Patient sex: F
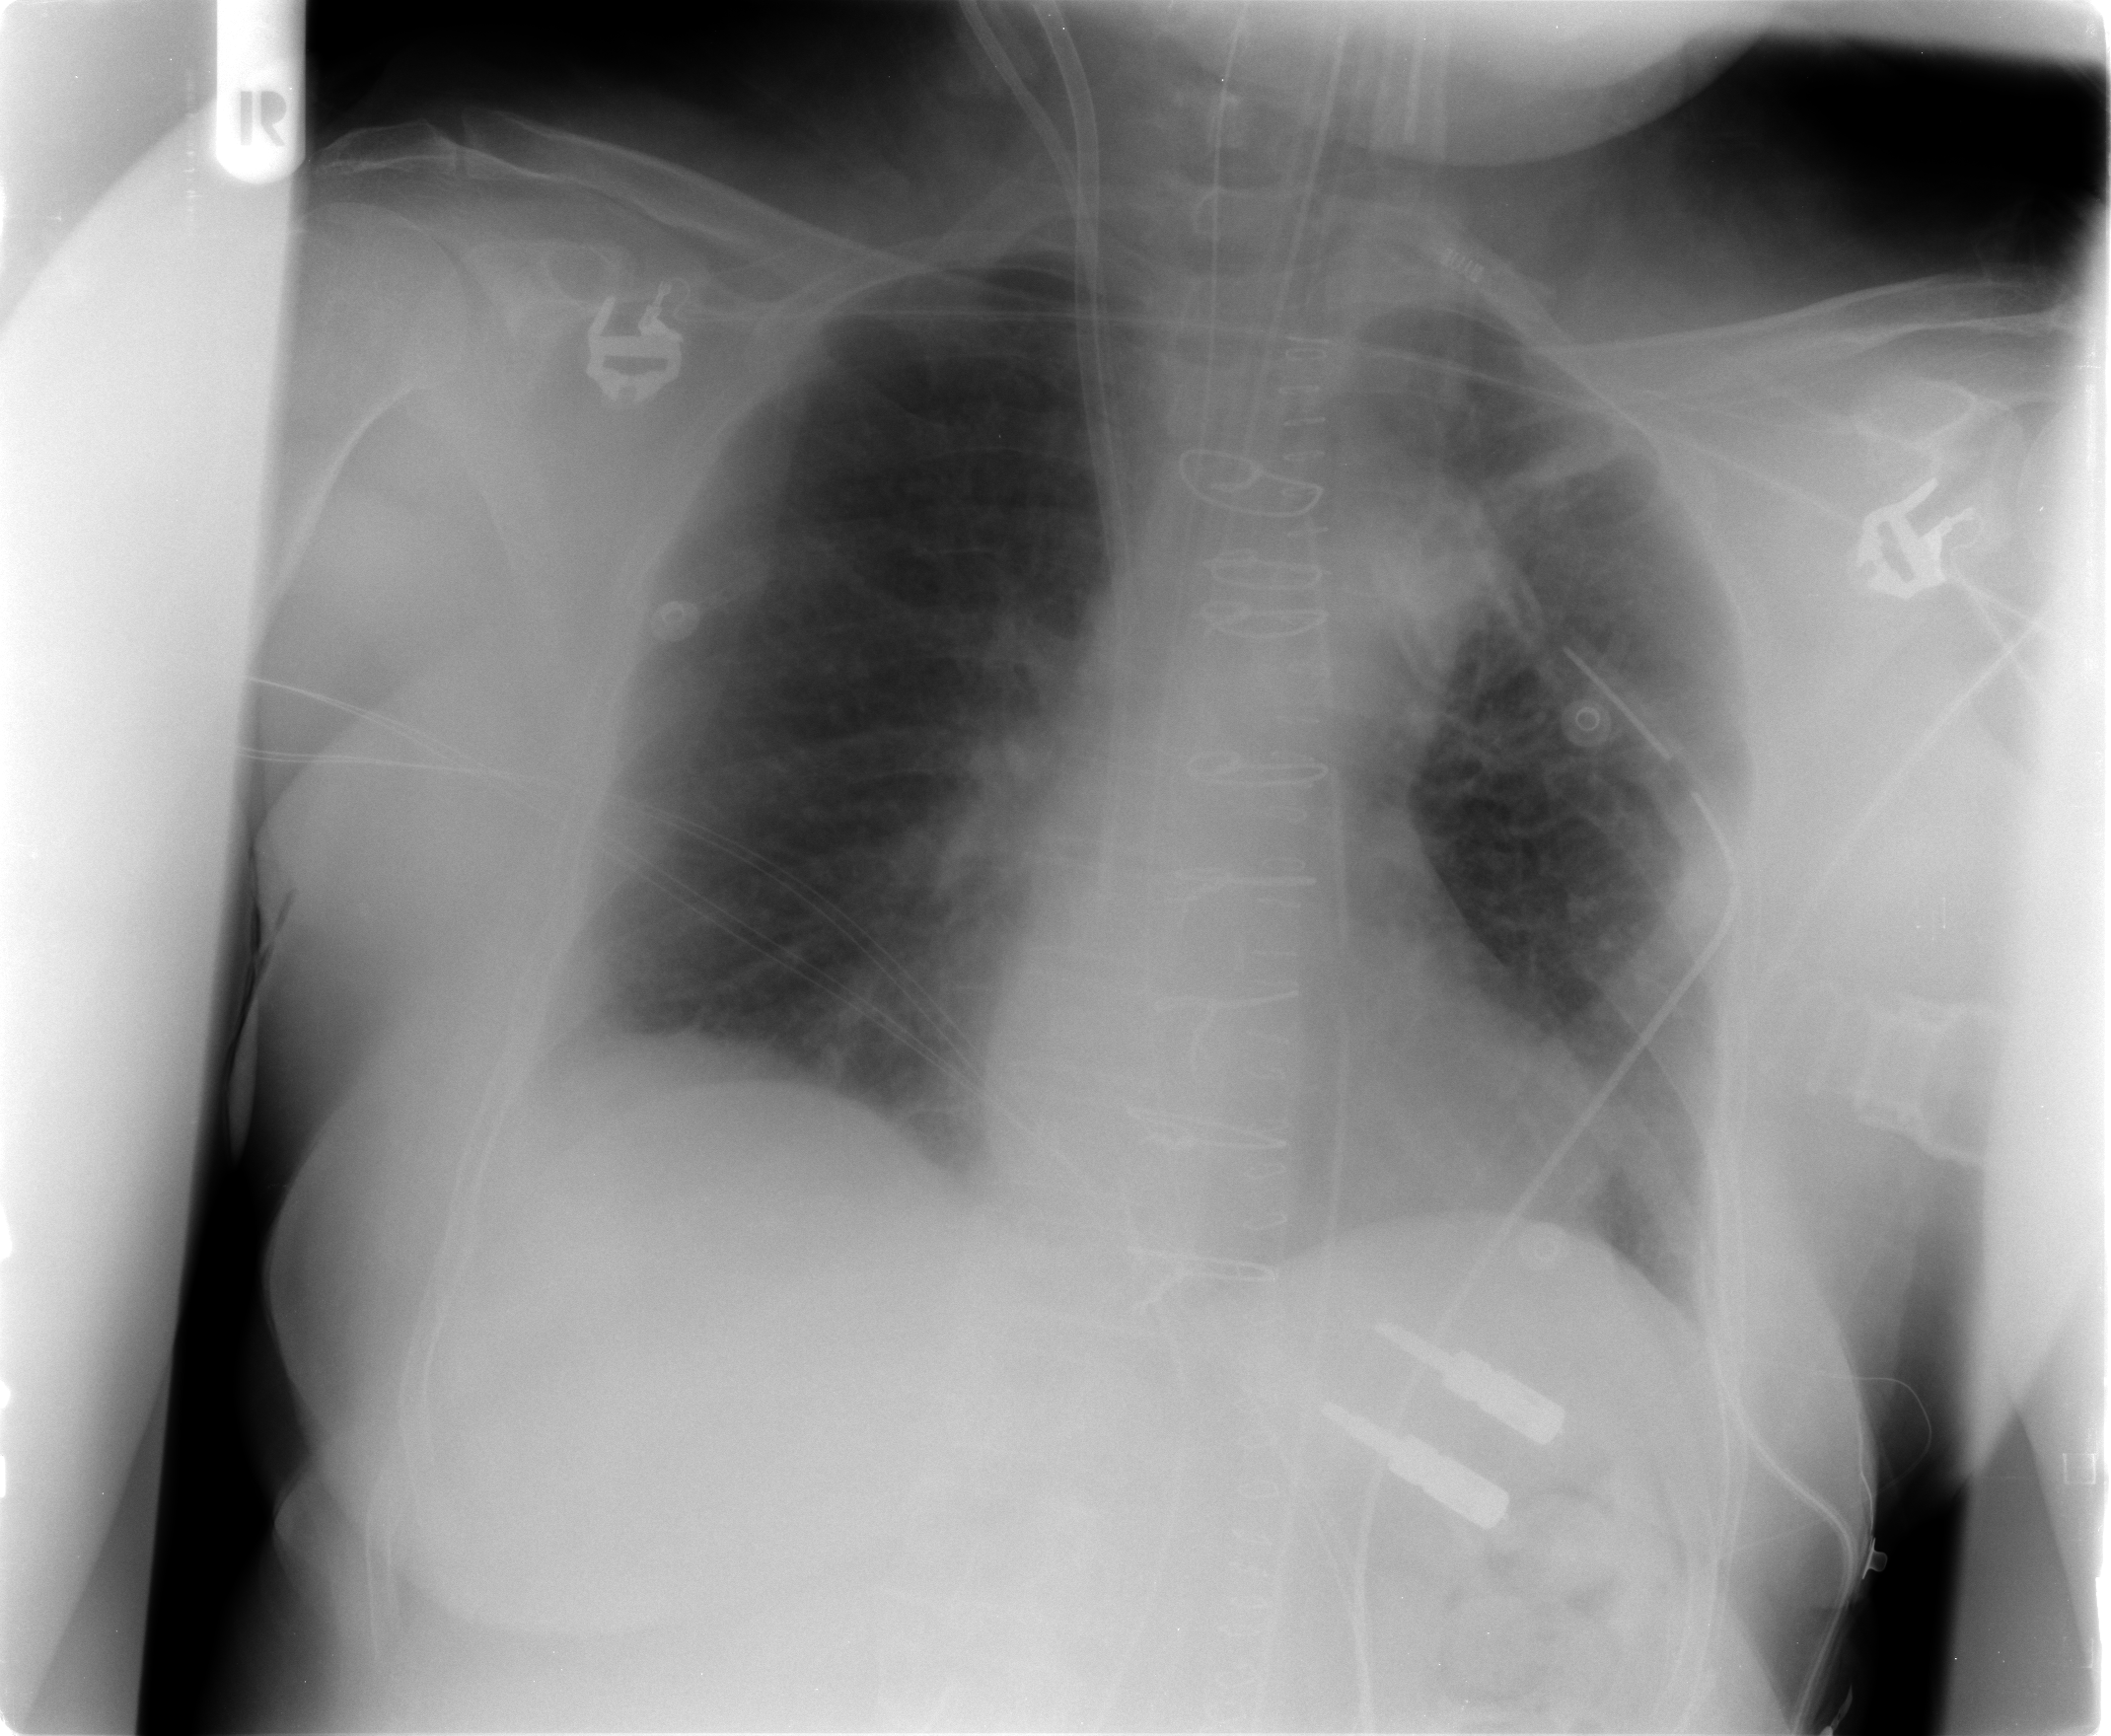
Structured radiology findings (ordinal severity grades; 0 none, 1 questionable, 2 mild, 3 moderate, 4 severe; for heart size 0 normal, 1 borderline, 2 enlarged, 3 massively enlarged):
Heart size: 0
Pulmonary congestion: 0
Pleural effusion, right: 1
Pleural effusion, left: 0
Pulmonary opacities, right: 0
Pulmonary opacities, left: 0
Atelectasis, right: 1
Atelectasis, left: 0